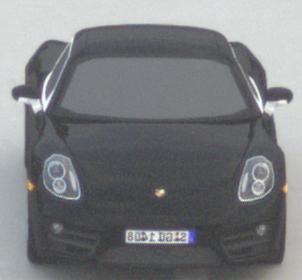
Make: Porsche
Model: Cayman
Detailed model: Cayman (981C)
Model produced from: 2013/03
Model produced until: 2014/04
Doors: 2
Color: black
Road condition: dry road
Daytime: morning or afternoon
Contrast: low contrast